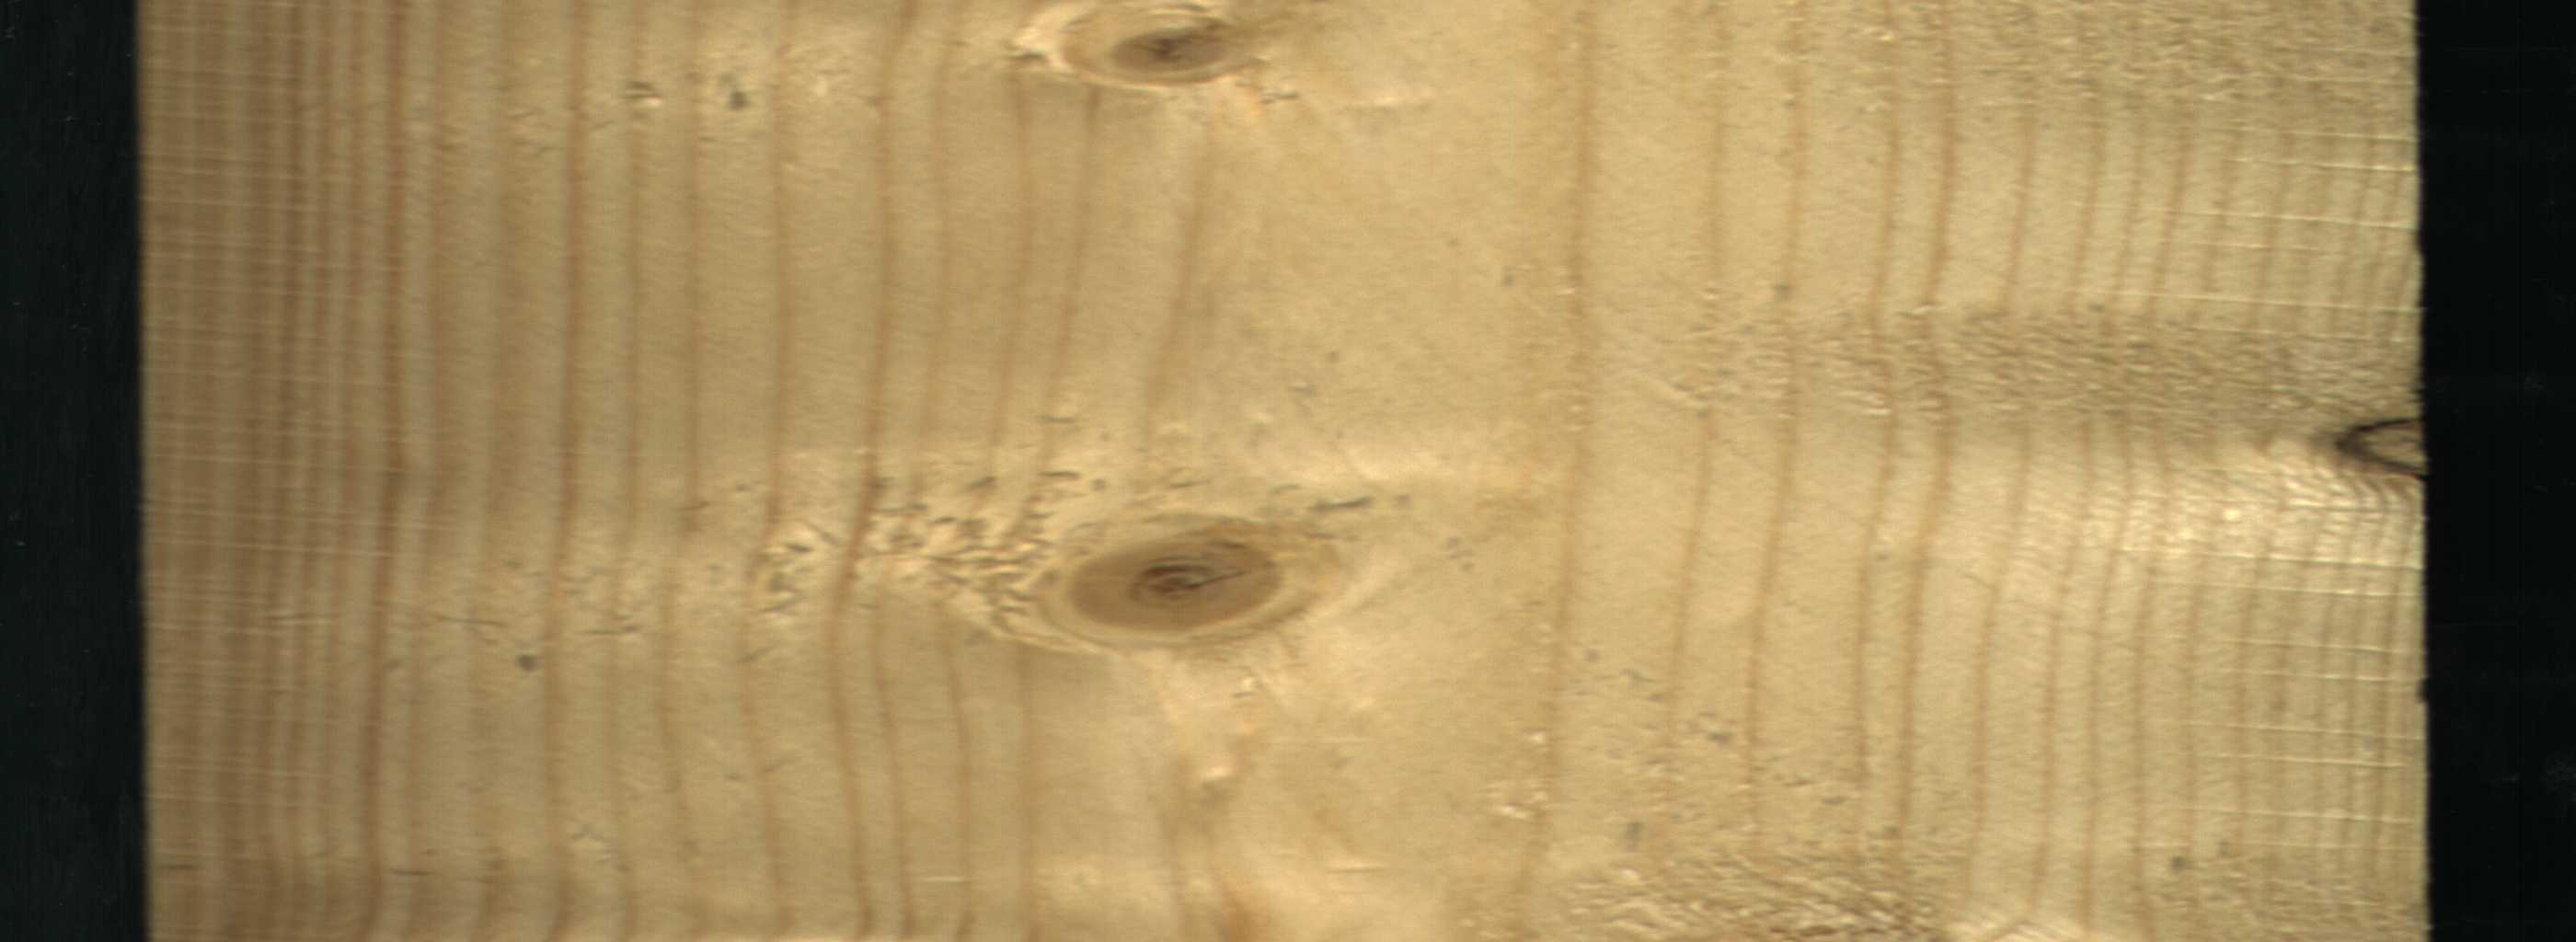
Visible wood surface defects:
Dead_Knot
Live_Knot
Live_Knot